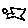
Label: hexagon